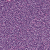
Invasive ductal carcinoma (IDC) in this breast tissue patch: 1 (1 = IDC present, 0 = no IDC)